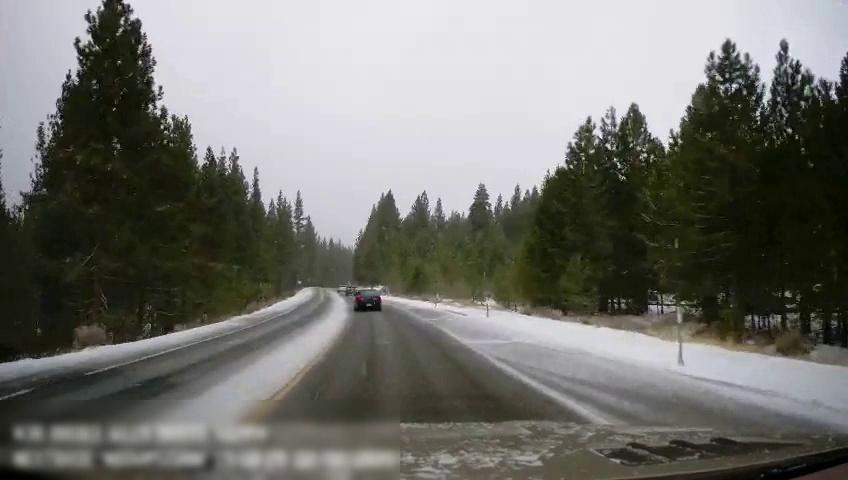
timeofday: Day
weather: Snowy
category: Drivable Space
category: Vehicles | Car
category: Vehicles | Car
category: Vehicles | Car
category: Lanes | Current Lane
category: Lanes | Current Lane